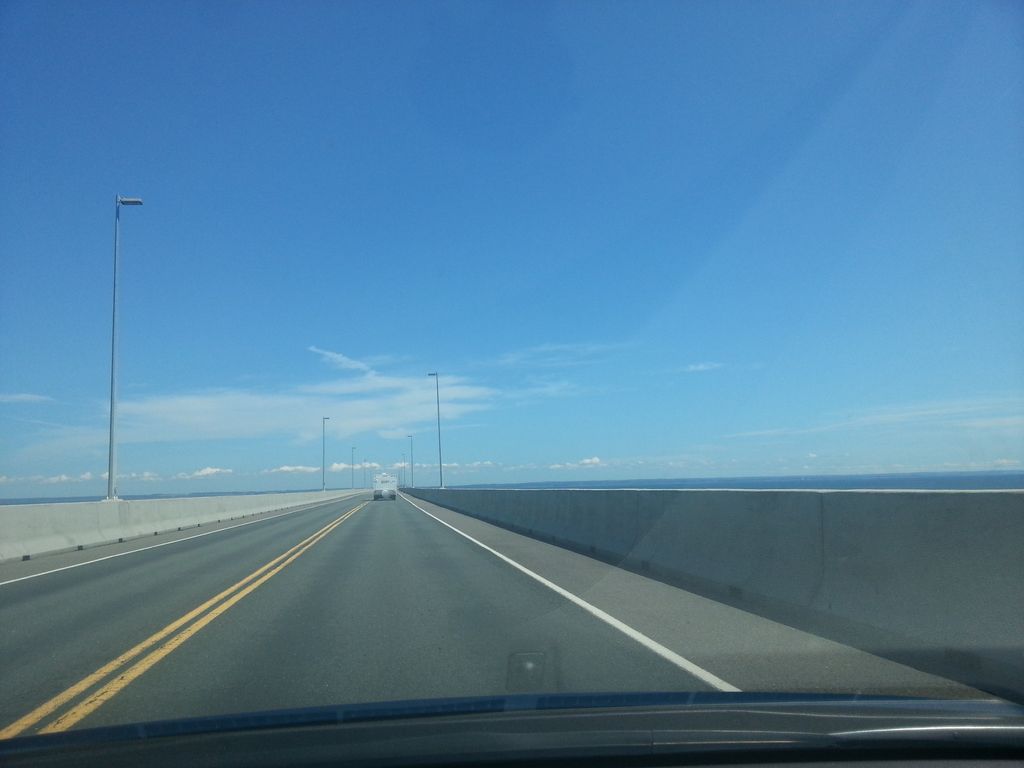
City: charlottetown